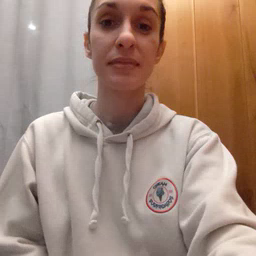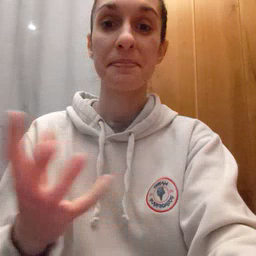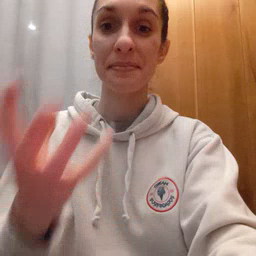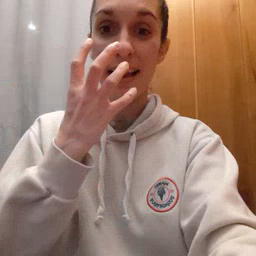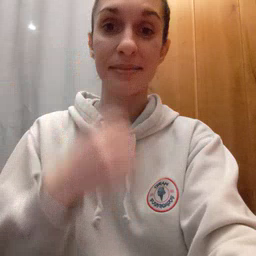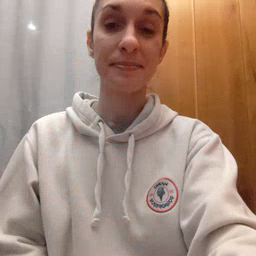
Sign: mad